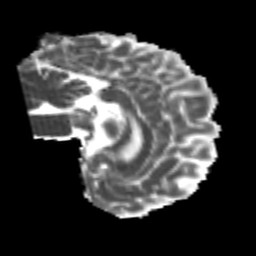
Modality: MD
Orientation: sagittal
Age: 22
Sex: male
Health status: healthy
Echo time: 0.074 s